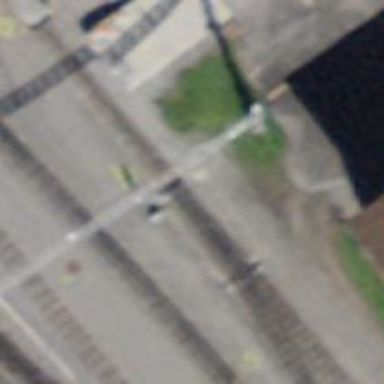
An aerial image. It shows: Narrow-gauge railway yard with one track. The yard is electrified with contact line.